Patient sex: M
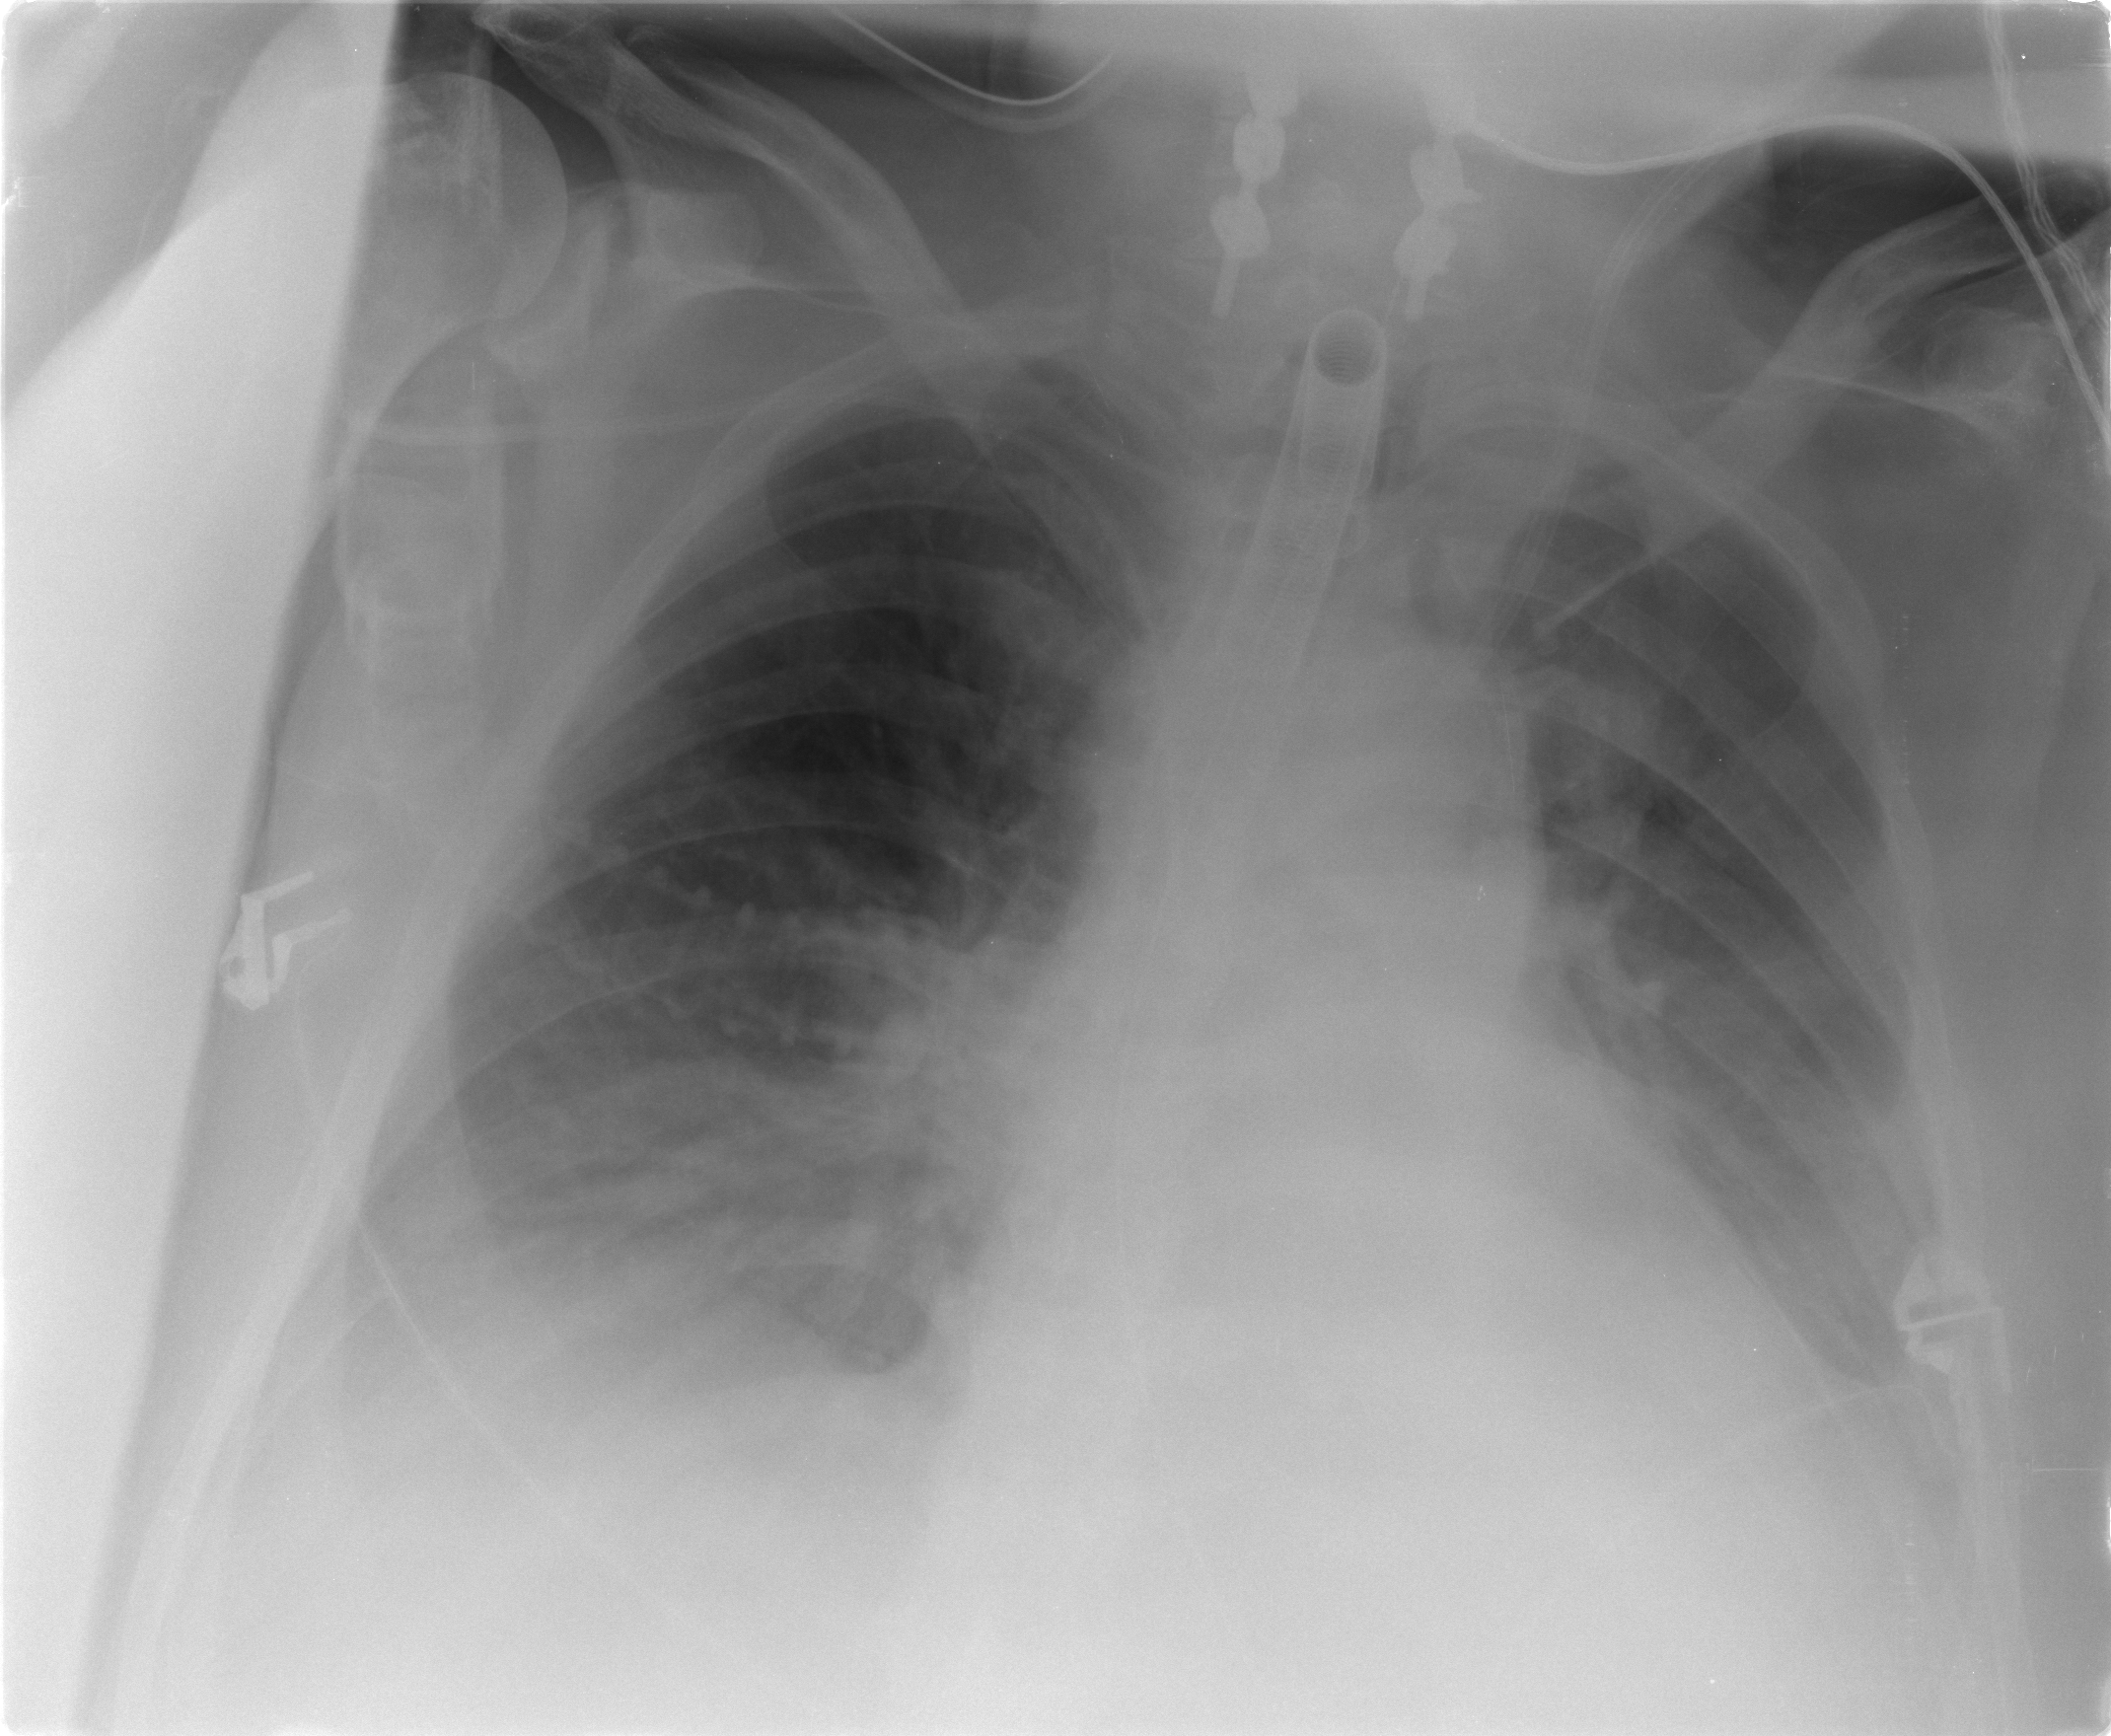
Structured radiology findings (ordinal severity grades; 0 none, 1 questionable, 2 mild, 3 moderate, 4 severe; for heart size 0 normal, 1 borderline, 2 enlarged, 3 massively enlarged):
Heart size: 2
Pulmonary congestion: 0
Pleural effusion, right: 1
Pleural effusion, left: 2
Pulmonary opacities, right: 2
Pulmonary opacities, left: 2
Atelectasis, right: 2
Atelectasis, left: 2